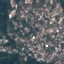
Land use / land cover: Residential